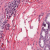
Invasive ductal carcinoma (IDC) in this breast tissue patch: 1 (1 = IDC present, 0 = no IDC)